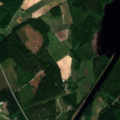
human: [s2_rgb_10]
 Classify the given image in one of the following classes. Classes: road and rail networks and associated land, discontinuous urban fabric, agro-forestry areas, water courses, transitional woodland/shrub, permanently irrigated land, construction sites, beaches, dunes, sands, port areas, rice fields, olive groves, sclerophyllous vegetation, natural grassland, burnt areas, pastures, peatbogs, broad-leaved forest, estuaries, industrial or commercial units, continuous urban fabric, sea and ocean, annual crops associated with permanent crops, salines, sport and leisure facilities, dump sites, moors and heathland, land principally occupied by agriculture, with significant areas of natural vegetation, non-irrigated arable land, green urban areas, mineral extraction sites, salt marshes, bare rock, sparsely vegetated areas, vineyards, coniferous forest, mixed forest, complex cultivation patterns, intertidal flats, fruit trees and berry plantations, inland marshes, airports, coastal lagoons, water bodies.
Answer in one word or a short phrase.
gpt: non-irrigated arable land, mixed forest, transitional woodland/shrub, water bodies